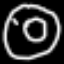
Label: donut